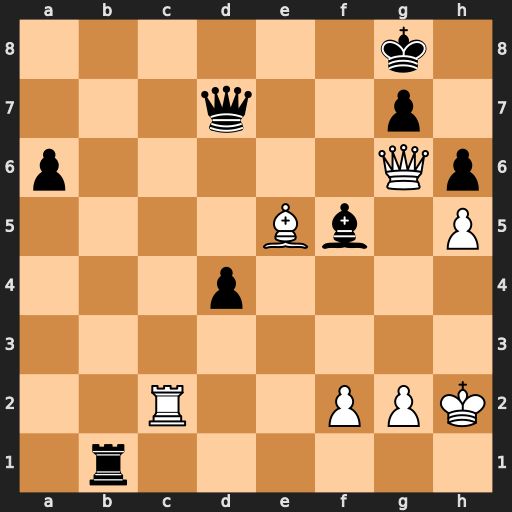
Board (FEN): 6k1/3q2p1/p5Qp/4Bb1P/3p4/8/2R2PPK/1r6
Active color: w
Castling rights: -
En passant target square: -
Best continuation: Rc8+ Qxc8 Qxg7#